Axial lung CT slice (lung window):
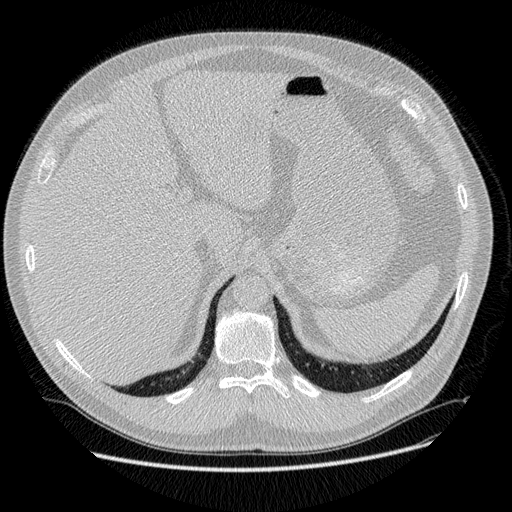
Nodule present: no